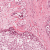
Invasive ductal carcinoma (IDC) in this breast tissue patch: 0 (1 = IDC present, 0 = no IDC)